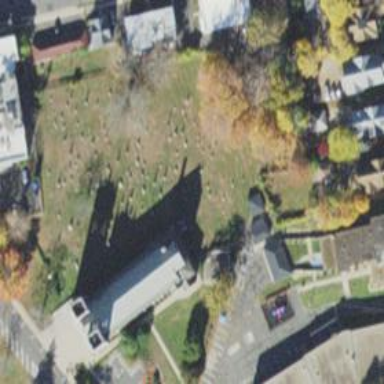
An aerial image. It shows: Private cemetery with solemn ambiance.